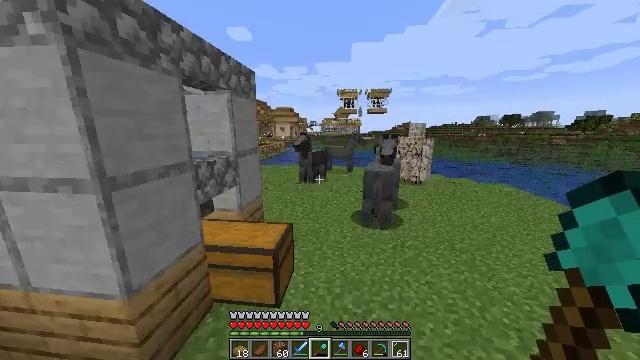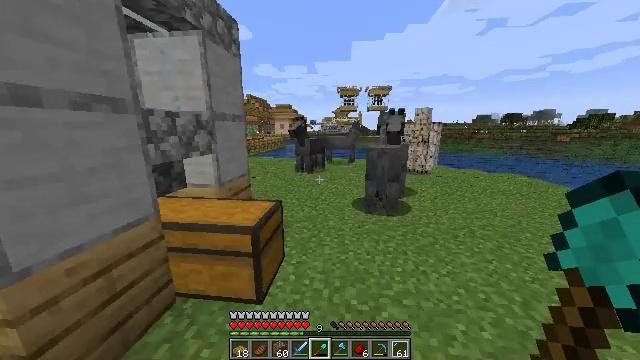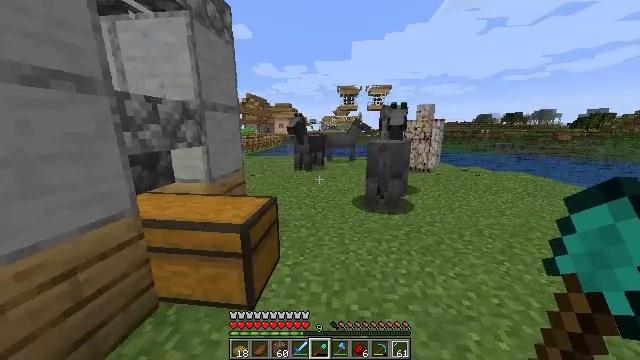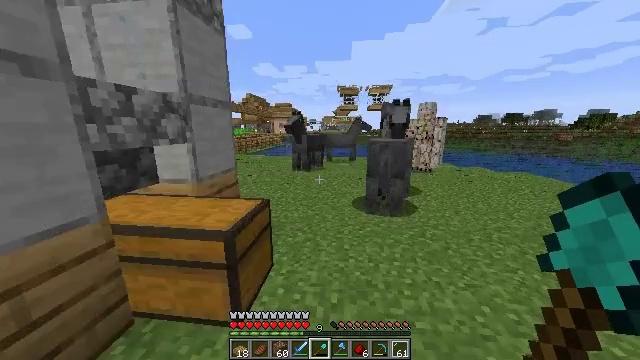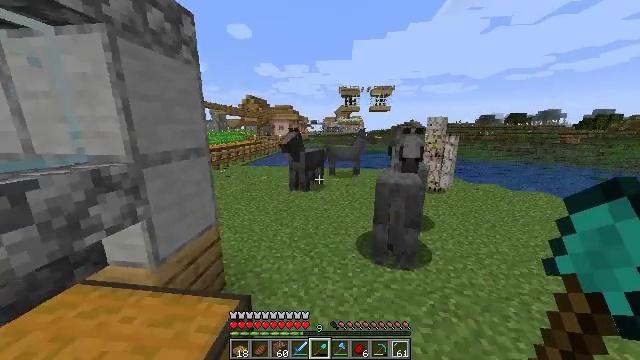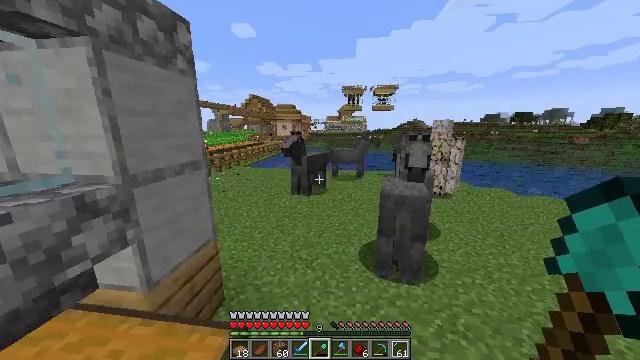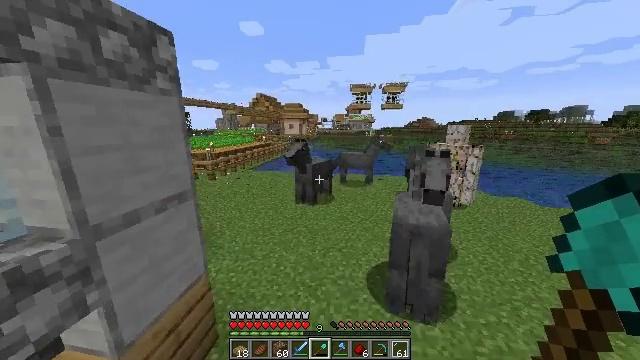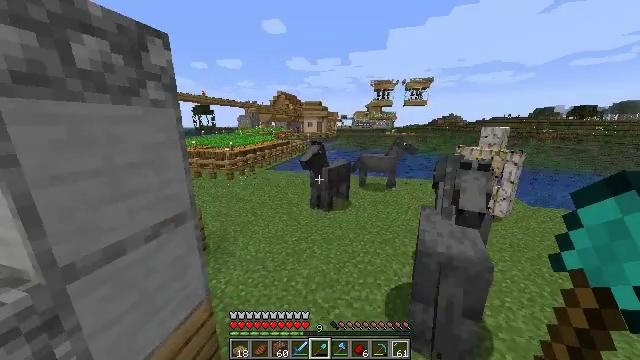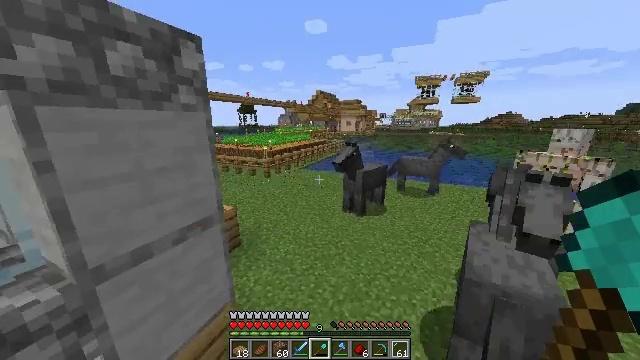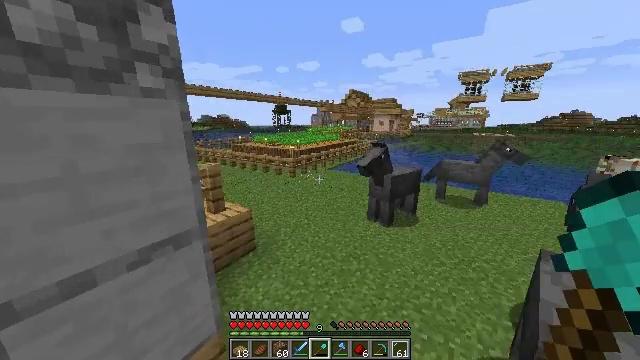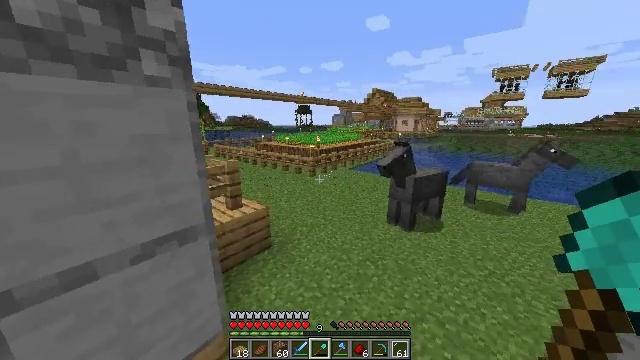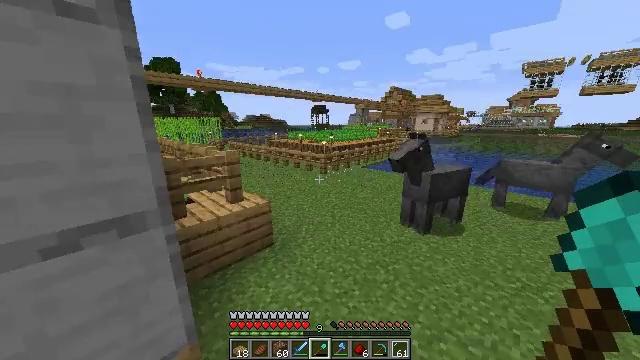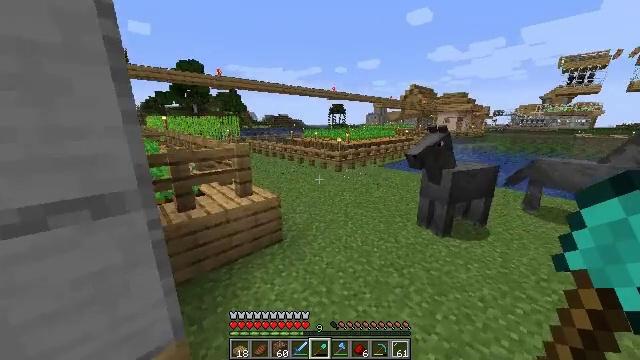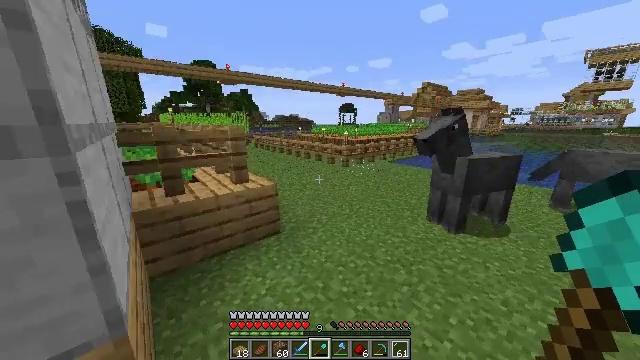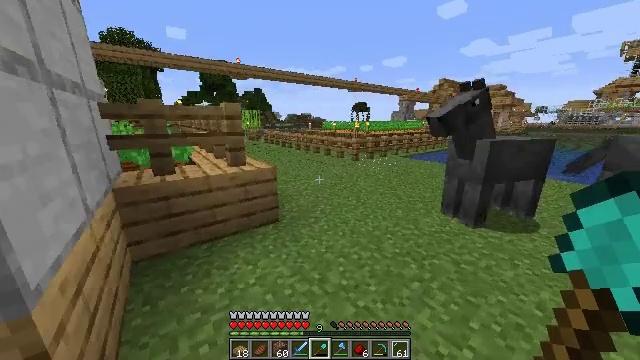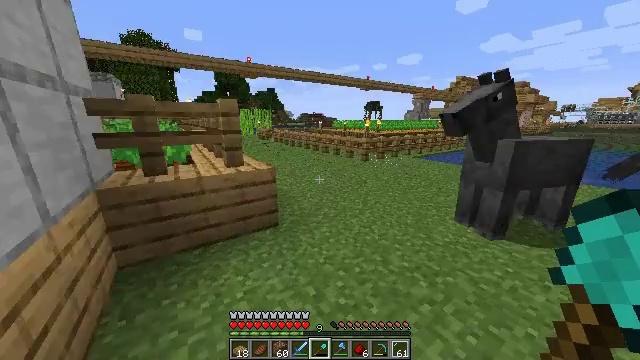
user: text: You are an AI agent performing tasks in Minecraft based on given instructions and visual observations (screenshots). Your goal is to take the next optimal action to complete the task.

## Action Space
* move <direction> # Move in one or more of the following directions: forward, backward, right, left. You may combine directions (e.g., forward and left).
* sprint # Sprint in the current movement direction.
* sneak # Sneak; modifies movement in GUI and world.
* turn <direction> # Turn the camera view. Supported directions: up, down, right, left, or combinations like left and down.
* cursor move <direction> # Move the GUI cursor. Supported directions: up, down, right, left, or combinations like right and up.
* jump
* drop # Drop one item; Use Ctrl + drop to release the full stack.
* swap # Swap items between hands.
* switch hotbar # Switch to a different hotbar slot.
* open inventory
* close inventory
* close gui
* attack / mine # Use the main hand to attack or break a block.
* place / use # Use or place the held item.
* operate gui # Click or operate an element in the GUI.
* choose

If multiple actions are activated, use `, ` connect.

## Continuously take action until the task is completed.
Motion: motion action
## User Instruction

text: Gather carrots from the field.
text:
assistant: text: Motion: move forward, jump
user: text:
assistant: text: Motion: move forward, sprint, jump
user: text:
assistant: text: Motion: move forward, sprint, jump
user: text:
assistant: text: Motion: move forward, sprint, jump
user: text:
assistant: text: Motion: move forward, sprint, jump
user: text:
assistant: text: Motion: move forward, sprint, turn left, jump
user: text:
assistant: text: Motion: move forward, turn left, jump
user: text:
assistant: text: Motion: move forward, turn left, jump
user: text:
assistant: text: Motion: move forward, turn left, jump
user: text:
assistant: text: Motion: move forward, turn left, jump
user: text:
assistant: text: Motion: move forward, turn left, jump
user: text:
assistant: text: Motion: move forward, turn left, jump
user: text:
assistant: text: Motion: move forward, sprint, turn left, jump
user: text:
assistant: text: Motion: move forward, sprint, turn left, jump
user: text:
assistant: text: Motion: move forward, sprint, turn left, jump
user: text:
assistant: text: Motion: move forward, sprint, jump
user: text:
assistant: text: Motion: move forward, sprint, jump
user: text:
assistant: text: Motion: move forward, jump
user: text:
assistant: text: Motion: move forward, jump
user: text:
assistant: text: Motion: move forward, jump
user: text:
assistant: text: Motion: move forward, jump
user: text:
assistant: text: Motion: move forward, jump
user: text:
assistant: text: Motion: move forward, turn left, jump
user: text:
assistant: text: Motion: move forward, turn left, jump
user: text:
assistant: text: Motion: move forward, sprint, turn left, jump
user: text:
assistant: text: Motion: move forward, sprint, turn left, jump
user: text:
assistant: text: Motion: move forward, sprint, turn left, jump
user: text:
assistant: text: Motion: move forward, sprint, jump
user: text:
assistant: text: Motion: move forward, jump
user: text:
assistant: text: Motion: move forward, jump